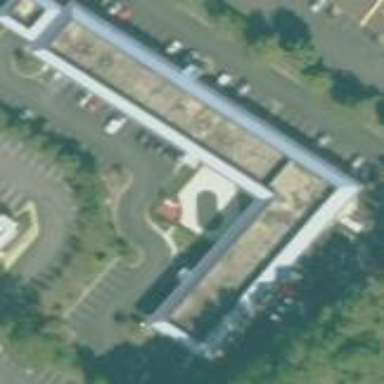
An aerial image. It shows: Hotel building.